Aerial crown-view tile of a tropical tree (Barro Colorado Island, Panama), acquired 20250414:
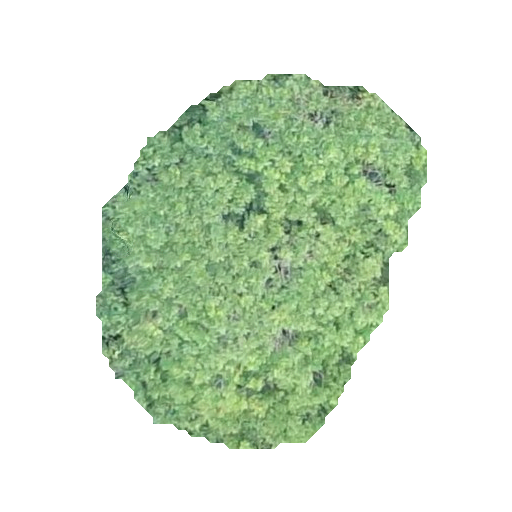
Species: Simarouba amara
GBIF accepted scientific name: Simarouba amara
Crown area: 134.162 m²